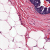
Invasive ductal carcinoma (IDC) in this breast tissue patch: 0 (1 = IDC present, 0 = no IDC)